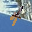
Label: 4